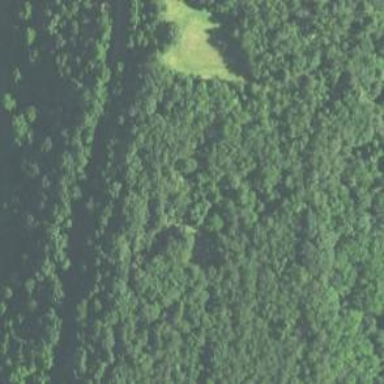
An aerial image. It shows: Natural ridge in the landscape.